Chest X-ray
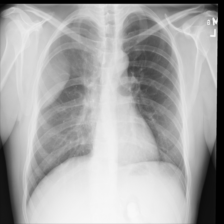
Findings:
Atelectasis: negative
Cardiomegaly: negative
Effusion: negative
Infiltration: negative
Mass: positive
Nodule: negative
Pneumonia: negative
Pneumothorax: negative
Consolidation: negative
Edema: negative
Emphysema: negative
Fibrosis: negative
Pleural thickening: negative
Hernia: negative